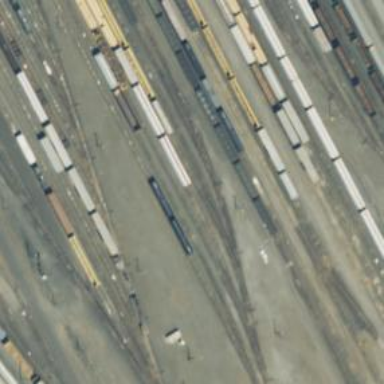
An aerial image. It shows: Railway yard in service.